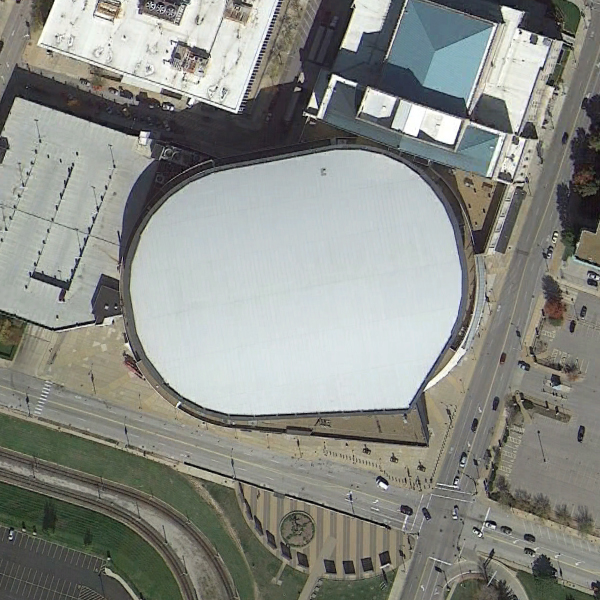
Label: Center